Question: I'm working in a wordpress web, and I have a problem with the background gradient that I have made.
The problem is after the end of the footer, the gradient start again. I don't know how to solve this.
The css code that I do is the next:
'''
body {
background: #FFFFFF; /* old browsers */
/* IE9 SVG, needs conditional override of 'filter' to 'none' */
background: url(data:image/svg+xml;base64,PD94bWwgdmVyc2lvbj0iMS4wIiA/Pgo8c3ZnIHhtbG5zPSJodHRwOi8vd3d3LnczLm9yZy8yMDAwL3N2ZyIgd2lkdGg9IjEwMCUiIGhlaWdodD0iMTAwJSIgdmlld0JveD0iMCAwIDEgMSIgcHJlc2VydmVBc3BlY3RSYXRpbz0ibm9uZSI+CiAgPGxpbmVhckdyYWRpZW50IGlkPSJncmFkLXVjZ2ctZ2VuZXJhdGVkIiBncmFkaWVudFVuaXRzPSJ1c2VyU3BhY2VPblVzZSIgeDE9IjAlIiB5MT0iMCUiIHgyPSIwJSIgeTI9IjEwMCUiPgogICAgPHN0b3Agb2Zmc2V0PSIwJSIgc3RvcC1jb2xvcj0iIzMzNjY5OSIgc3RvcC1vcGFjaXR5PSIxIi8+CiAgICA8c3RvcCBvZmZzZXQ9IjUwJSIgc3RvcC1jb2xvcj0iIzMzNjY5OSIgc3RvcC1vcGFjaXR5PSIwIi8+CiAgPC9saW5lYXJHcmFkaWVudD4KICA8cmVjdCB4PSIwIiB5PSIwIiB3aWR0aD0iMSIgaGVpZ2h0PSIxIiBmaWxsPSJ1cmwoI2dyYWQtdWNnZy1nZW5lcmF0ZWQpIiAvPgo8L3N2Zz4=);
background: -moz-linear-gradient(top, rgba(51,102,153,1) 0%, rgba(51,102,153,0) 50%); /* FF3.6+ */
background: -webkit-gradient(linear, left top, left bottom, color-stop(0%,rgba(51,102,153,1)), color-stop(50%,rgba(51,102,153,0))); /* Chrome,Safari4+ */
background: -webkit-linear-gradient(top, rgba(51,102,153,1) 0%,rgba(51,102,153,0) 50%); /* Chrome10+,Safari5.1+ */
background: -o-linear-gradient(top, rgba(51,102,153,1) 0%,rgba(51,102,153,0) 50%); /* Opera 11.10+ */
background: -ms-linear-gradient(top, rgba(51,102,153,1) 0%,rgba(51,102,153,0) 50%); /* IE10+ */
background: linear-gradient(to bottom, rgba(51,102,153,1) 0%,rgba(51,102,153,0) 50%); /* W3C */
filter: progid:DXImageTransform.Microsoft.gradient( startColorstr='#336699', endColorstr='#<PHONE>',GradientType=0 ); /* IE6-8 */
}
'''
And the result (screenshot) is:

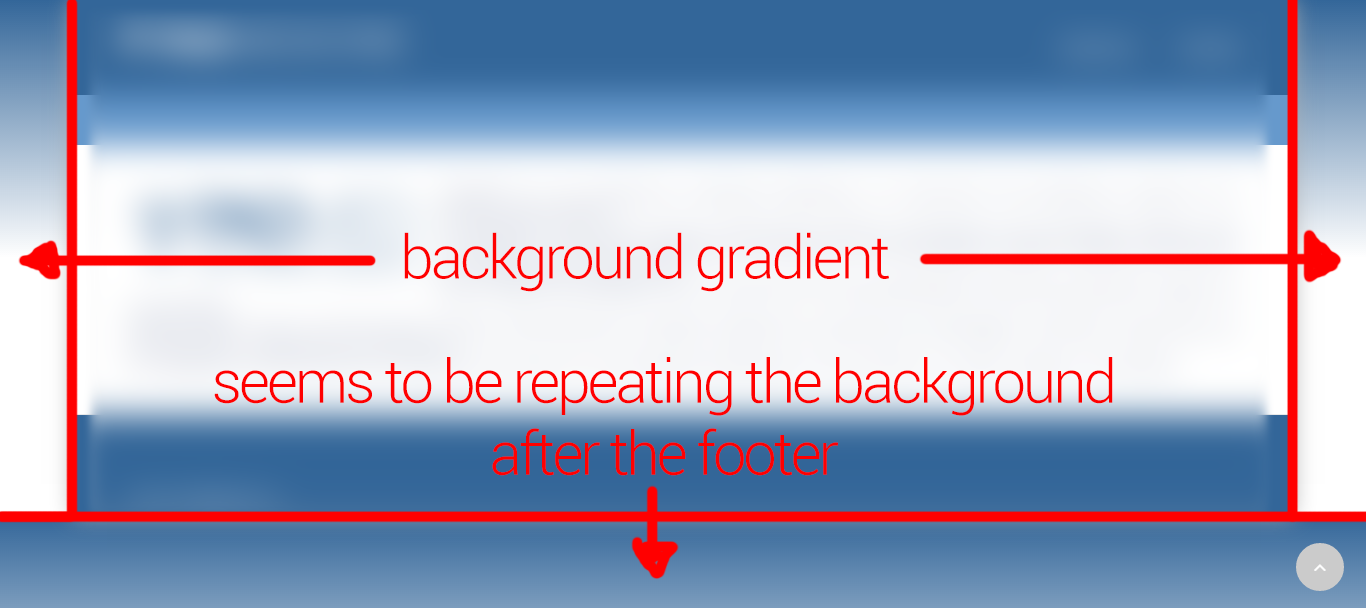
Answer: You can use the <URL> CSS property:
'''
background-repeat: no-repeat;
'''
Edit: There is a more complete/helpful answer <URL> that provides a couple of different solutions.